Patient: sex F, age 71
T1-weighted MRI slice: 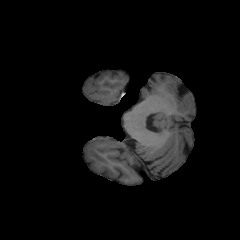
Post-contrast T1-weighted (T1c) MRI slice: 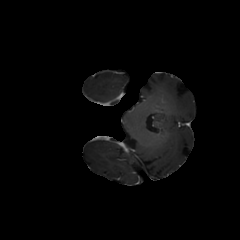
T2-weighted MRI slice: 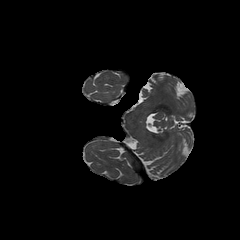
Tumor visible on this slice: no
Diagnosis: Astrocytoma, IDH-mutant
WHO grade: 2